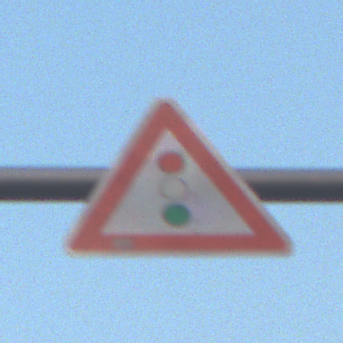
Verkehrszeichen: Lichtzeichenanlage
Umgebung: Outdoor, Nature
Tageszeit: SunriseSunset
Wetter: Clear
Licht: Natural
Jahreszeit: NotSpecified
Kontrast: LowContrast